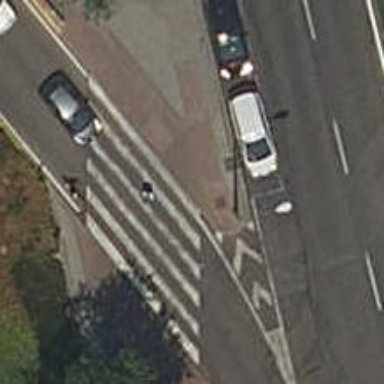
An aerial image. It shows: Uncontrolled road crossing.